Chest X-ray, AP view. Patient: 16 years old, sex F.
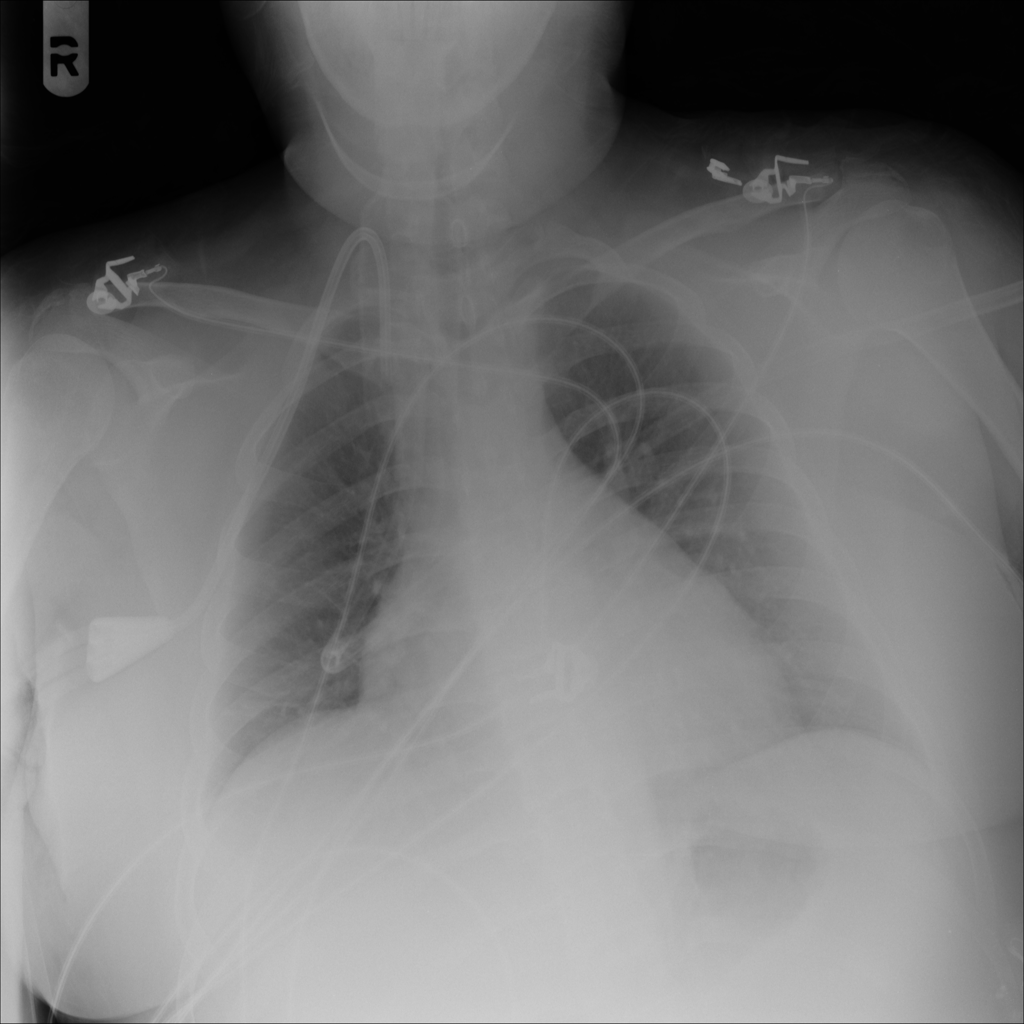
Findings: No Finding